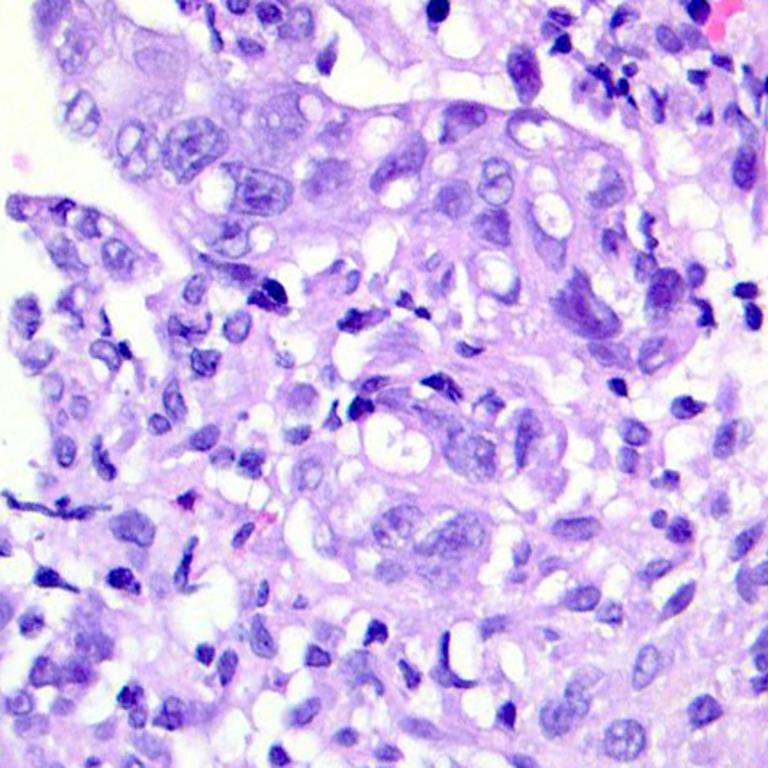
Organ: colon
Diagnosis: adenocarcinomas